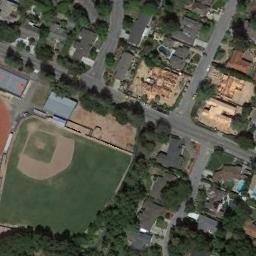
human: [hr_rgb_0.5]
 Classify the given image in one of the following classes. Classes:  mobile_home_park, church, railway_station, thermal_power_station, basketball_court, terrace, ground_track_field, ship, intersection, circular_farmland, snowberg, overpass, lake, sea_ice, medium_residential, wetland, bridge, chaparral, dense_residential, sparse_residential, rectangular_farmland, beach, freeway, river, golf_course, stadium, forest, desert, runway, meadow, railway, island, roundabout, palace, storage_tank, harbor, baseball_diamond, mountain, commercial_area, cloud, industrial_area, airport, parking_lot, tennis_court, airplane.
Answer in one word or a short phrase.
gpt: baseball_diamond